Question: Recently I found about this tool 'easy_install' that help me to easy install additional python modules. The problem is that for each module it creates additional '*.egg' folder (sometime there is only an egg file?) (no source?) and I don't know how to setup eclipse paths.
By default I have included 'C:\Python26\Lib\site-packages' and this is enough when I install python modules from source... but not when I'm using 'easy_intall'
For example 'django' instaled with 'easy_install' is located in 'C:\Python26\Lib\site-packages\django-1.2.5-py2.6.egg\django' and installed from source it's located in 'C:\Python26\Lib\site-packages\django'
In fact when I'm using 'easy_install' all installed modules are working without a problem, the only problem is that eclipse can't locate where is the source and gives me a false unresolved import errors
Where I'm wrong?

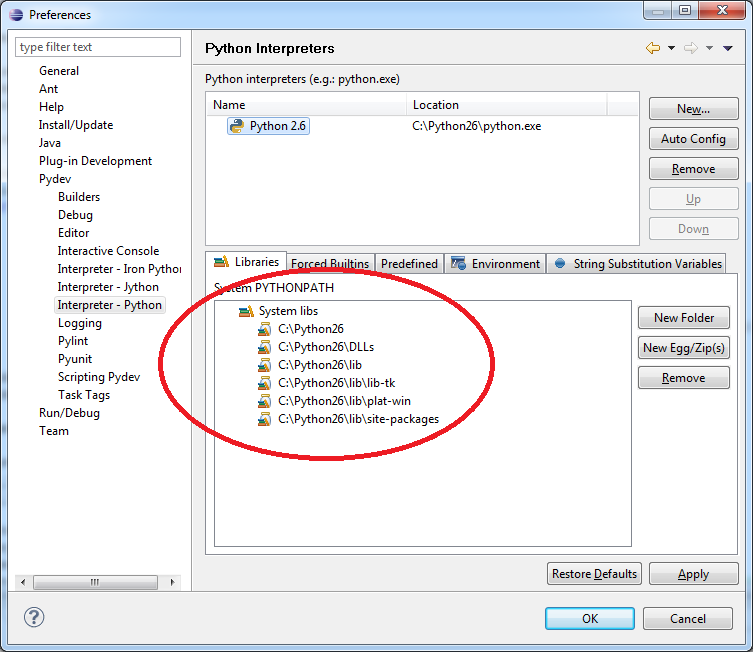
Answer: I'm assuming that eclipse does not search the egg files for source. Eggs, like jar files in Java, are just zipfiles of python code with some included metadata.
You'll also note that in site-packages you've got easy-install.pth and setuptools.pth files. Those files are parsed by python and used to add other directories and egg files to your PYTHONPATH (import sys; sys.path) so that Python can find the code in those locations. Eclipse isn't seeing those imports as valid because it is most likely not setup to take pth files into account.
To get Eclipse to recognize that Django is really installed you may want to try removing your easy_installed django package and reinstalling it with:
'''
easy_install --always-unzip django
'''
That way rather than installing a compressed egg file you'll have a normal package directory that eclipse should have a fairly easy time opening.
Alternatively, in your screenshot above it looks like you may just need to explicitly add each egg file you want eclipse to use.